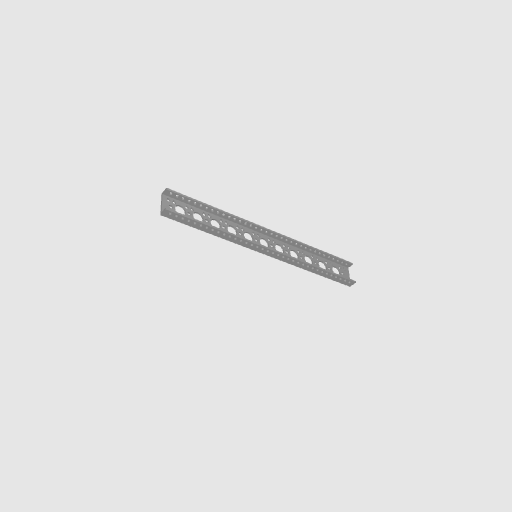
Part: MiniLowSideUChannel11H